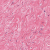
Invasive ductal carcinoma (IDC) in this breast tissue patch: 0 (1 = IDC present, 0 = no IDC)